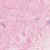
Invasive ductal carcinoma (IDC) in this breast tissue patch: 0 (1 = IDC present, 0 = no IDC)